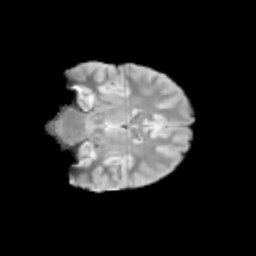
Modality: T2w
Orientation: coronal
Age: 12
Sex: male
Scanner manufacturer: siemens
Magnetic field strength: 3 T
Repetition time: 3.8 s
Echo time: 0.07 s